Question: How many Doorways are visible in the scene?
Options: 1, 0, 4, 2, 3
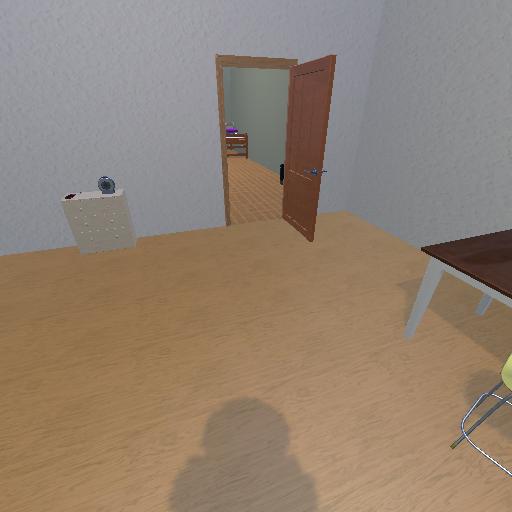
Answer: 1